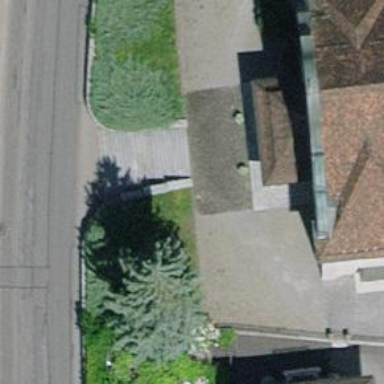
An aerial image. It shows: Road with steps.